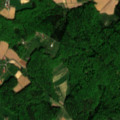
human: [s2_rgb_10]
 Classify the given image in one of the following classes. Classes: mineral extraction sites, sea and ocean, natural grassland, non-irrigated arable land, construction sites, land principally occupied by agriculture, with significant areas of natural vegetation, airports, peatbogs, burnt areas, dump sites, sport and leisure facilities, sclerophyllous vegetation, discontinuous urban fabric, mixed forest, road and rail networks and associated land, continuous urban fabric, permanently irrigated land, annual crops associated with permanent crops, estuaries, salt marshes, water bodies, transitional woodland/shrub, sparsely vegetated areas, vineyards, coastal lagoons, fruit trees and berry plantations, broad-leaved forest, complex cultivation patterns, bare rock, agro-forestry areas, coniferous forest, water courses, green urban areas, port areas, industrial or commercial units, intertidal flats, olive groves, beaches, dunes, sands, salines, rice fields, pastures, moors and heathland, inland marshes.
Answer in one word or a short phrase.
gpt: non-irrigated arable land, complex cultivation patterns, broad-leaved forest